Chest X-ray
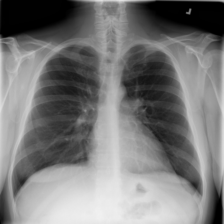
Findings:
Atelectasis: negative
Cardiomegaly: negative
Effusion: negative
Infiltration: positive
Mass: negative
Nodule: negative
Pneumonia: negative
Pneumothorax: negative
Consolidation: negative
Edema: negative
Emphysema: negative
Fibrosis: negative
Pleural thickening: negative
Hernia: negative